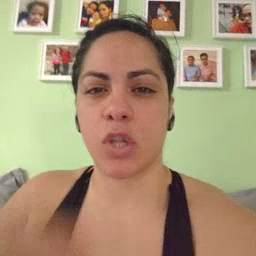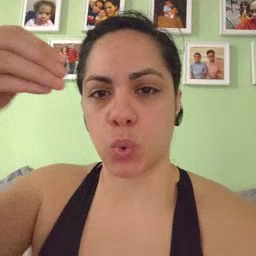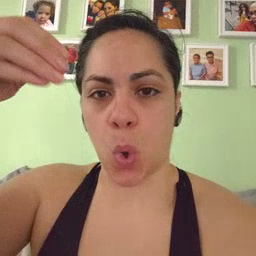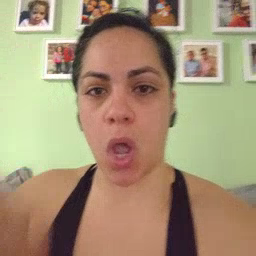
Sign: store